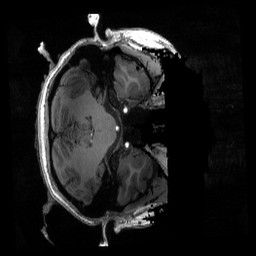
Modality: T1w
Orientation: axial
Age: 24
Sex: female
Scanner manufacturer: siemens
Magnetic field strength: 6.98 T
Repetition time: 2.53 s
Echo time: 0.00176 s